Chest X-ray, PA view. Patient: 72 years old, sex M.
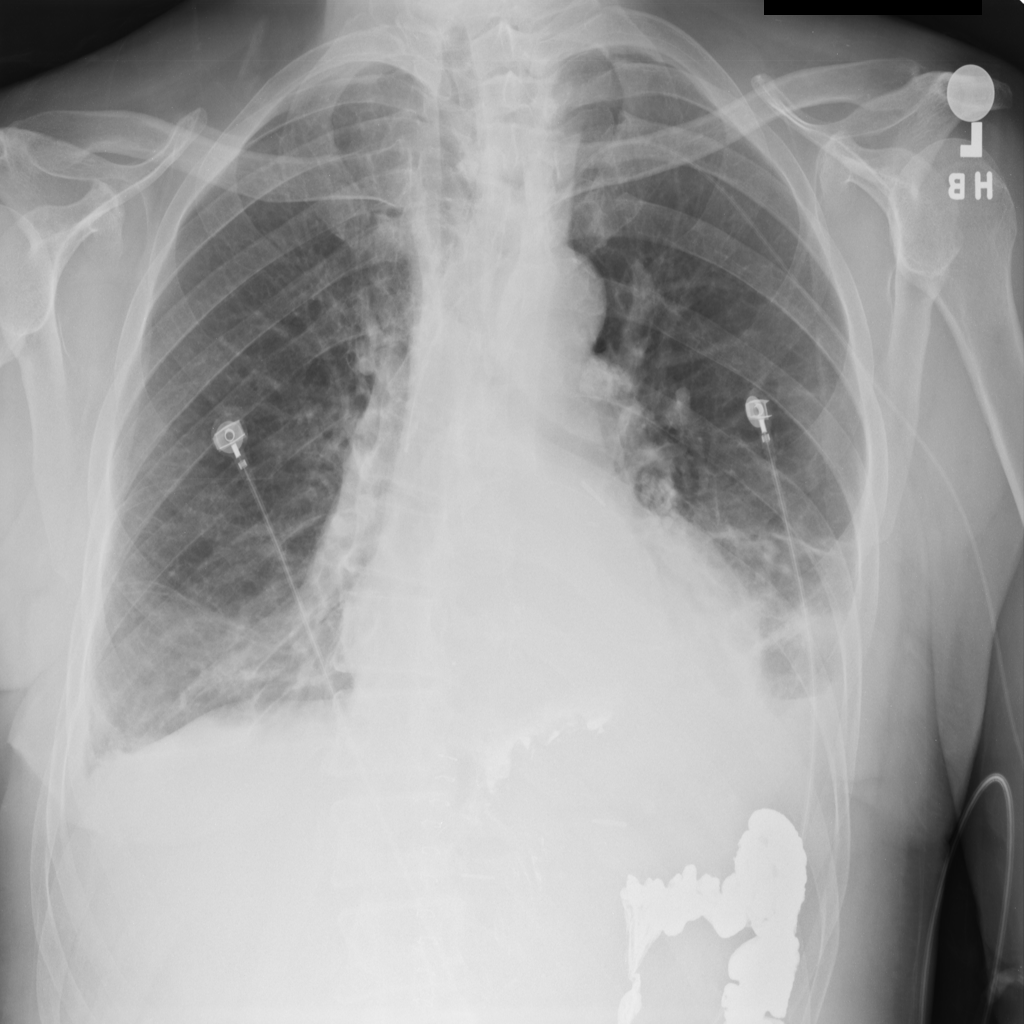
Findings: Atelectasis, Consolidation